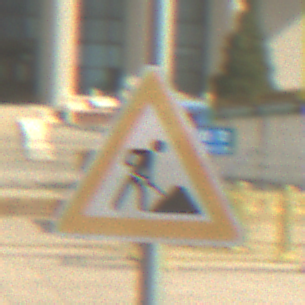
Verkehrszeichen: Arbeitsstelle
Umgebung: Outdoor, Suburban
Tageszeit: MorningAfternoon
Wetter: Clear
Licht: Natural
Jahreszeit: NotSpecified
Kontrast: HighContrast